Aerial crown-view tile of a tropical tree (Barro Colorado Island, Panama), acquired 20240716:
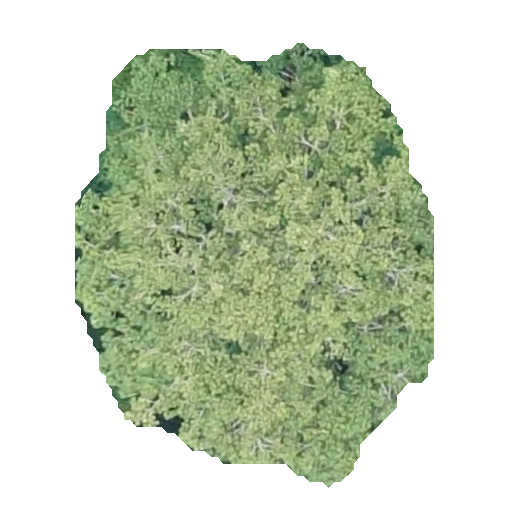
Species: Sterculia apetala
GBIF accepted scientific name: Sterculia apetala
Crown area: 194.013 m²